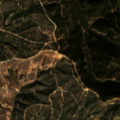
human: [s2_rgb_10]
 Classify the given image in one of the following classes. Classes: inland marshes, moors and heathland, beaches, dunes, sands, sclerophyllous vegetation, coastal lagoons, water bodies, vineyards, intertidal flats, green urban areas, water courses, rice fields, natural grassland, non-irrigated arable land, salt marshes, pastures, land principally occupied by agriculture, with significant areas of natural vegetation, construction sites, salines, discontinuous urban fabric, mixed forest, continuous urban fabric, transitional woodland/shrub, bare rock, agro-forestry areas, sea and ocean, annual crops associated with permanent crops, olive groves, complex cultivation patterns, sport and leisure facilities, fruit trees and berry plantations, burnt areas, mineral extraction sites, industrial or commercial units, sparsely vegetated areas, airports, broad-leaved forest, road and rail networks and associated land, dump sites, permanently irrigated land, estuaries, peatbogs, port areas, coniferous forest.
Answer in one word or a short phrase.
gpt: broad-leaved forest, transitional woodland/shrub